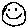
Label: smiley face